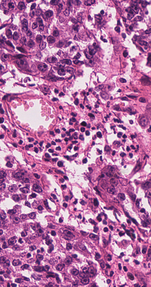
Tumor epithelial tissue: yes
Tumor-associated stroma tissue: yes
Normal tissue: no